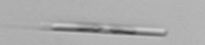
Label: Leptocylindrus